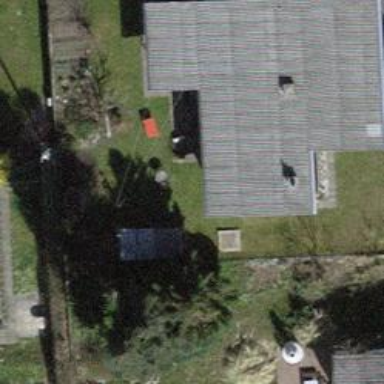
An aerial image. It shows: Building with flat roof.